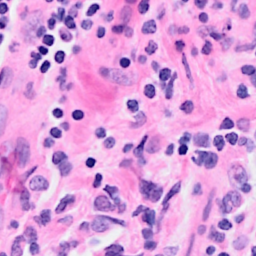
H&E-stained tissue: Breast